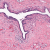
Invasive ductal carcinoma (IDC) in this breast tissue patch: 0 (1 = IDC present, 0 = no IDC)